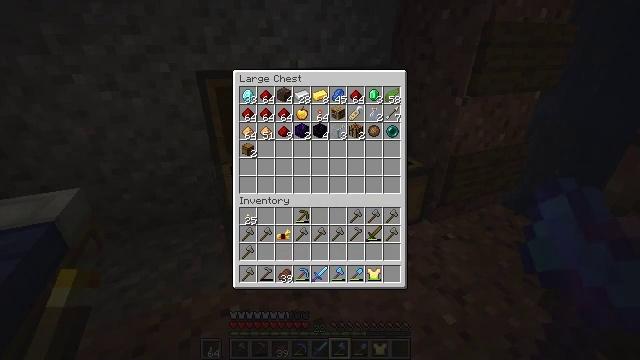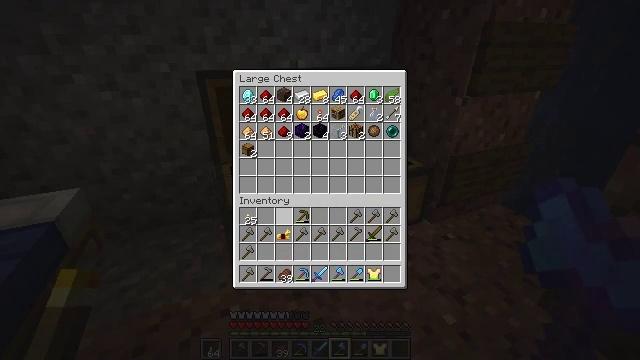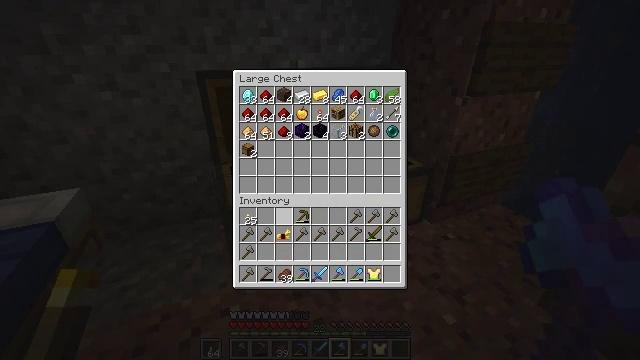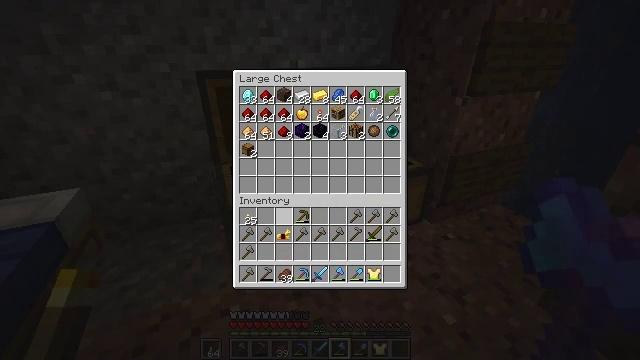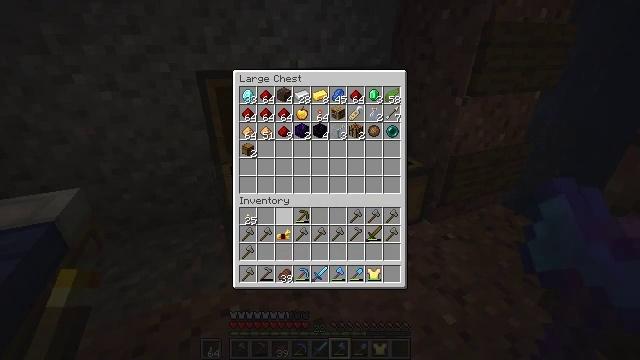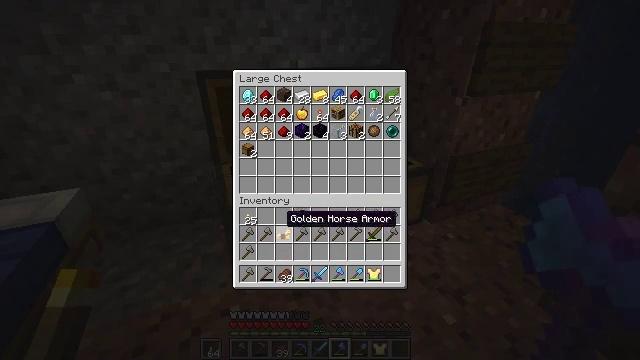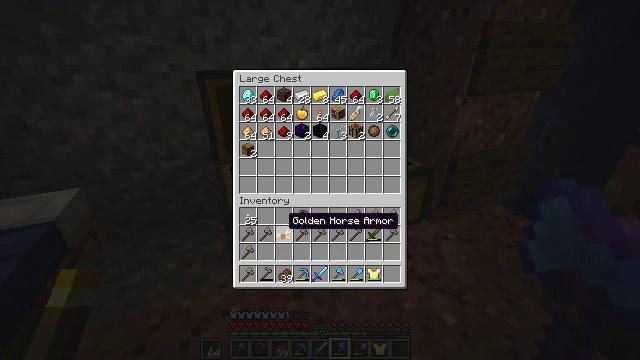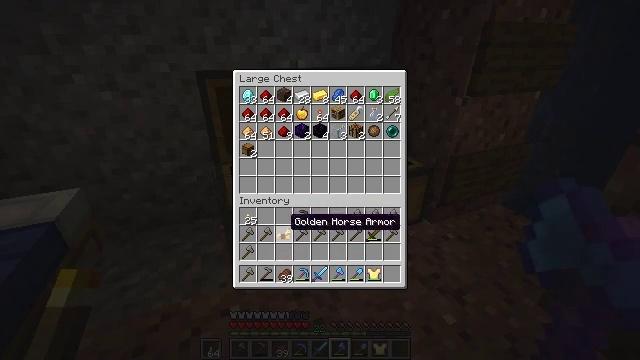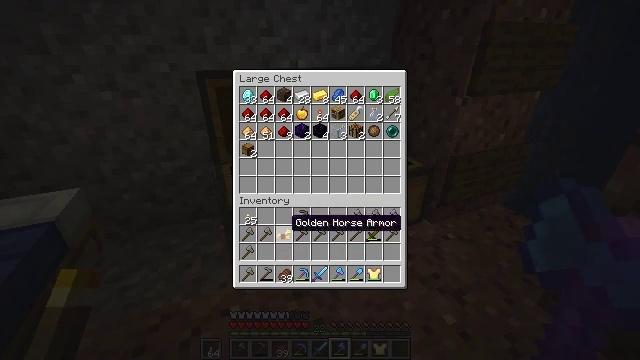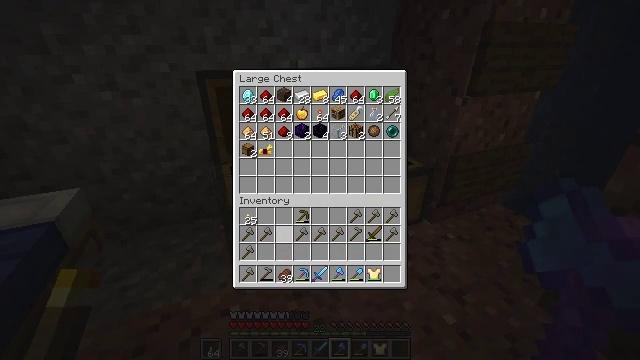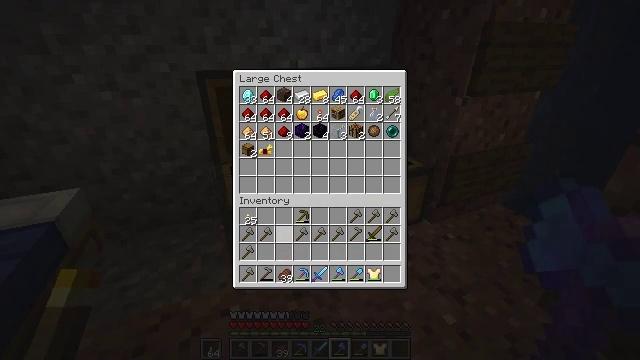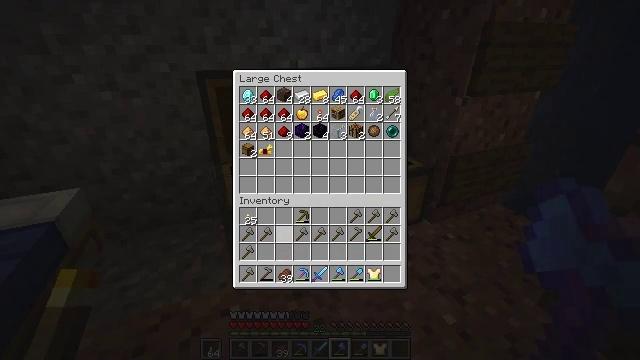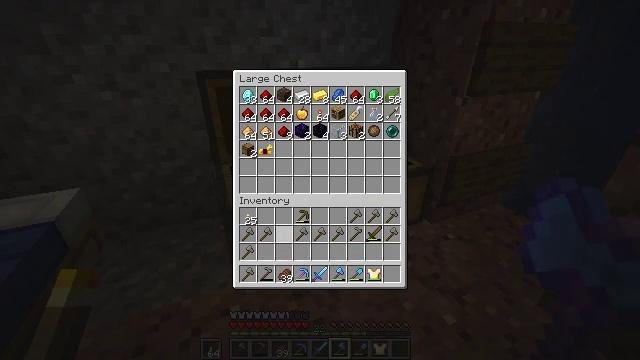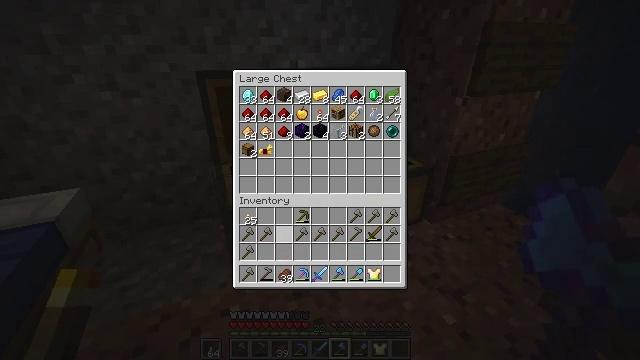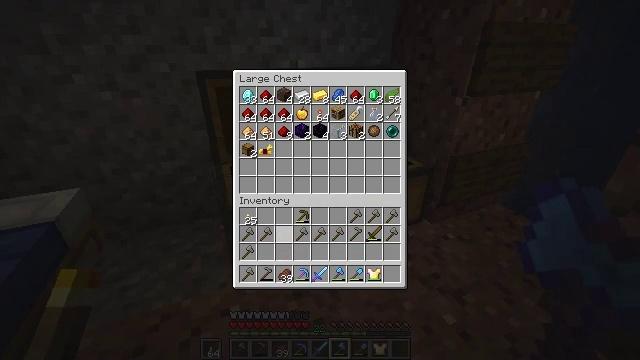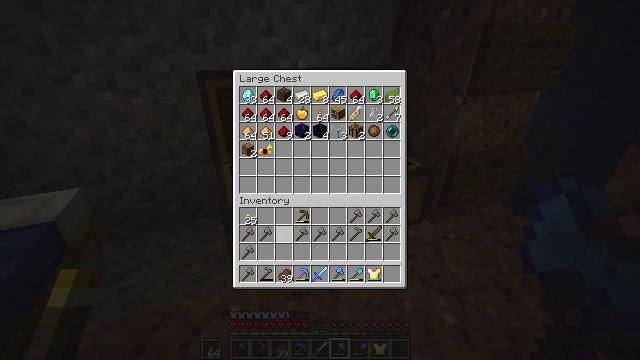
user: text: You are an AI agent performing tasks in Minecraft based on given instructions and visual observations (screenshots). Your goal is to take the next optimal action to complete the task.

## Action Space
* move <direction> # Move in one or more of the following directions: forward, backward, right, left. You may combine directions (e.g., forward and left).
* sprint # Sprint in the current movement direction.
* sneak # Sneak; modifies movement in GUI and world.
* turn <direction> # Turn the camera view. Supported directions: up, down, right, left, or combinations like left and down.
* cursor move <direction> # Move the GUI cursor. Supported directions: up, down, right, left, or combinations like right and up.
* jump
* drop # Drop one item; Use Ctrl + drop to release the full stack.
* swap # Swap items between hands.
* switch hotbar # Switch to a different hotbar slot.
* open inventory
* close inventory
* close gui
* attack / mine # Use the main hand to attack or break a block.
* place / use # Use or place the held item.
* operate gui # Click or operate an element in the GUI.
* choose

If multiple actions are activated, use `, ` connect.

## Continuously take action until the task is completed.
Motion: motion action
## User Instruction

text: Left click to dismantle the chipped anvil.
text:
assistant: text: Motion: sneak, cursor move down
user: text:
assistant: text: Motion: sneak, cursor move down
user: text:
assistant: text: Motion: sneak
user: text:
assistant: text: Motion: sneak
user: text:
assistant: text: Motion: sneak
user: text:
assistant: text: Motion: sneak
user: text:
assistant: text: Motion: sneak
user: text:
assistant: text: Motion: sneak
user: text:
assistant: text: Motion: sneak, operate gui
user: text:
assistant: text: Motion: sneak, operate gui
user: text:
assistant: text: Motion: sneak, operate gui
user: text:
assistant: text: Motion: sneak
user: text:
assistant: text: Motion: sneak
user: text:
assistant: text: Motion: sneak
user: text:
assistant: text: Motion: sneak
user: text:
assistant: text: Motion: sneak
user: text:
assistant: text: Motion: sneak
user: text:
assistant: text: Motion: sneak
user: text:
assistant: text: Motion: sneak, cursor move right
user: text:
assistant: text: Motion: sneak, cursor move right and down
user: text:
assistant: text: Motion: sneak, cursor move right and down
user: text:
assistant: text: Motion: sneak, cursor move right
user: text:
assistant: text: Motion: sneak
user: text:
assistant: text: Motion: sneak
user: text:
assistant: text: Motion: sneak
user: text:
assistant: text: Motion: sneak
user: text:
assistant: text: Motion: sneak, cursor move left
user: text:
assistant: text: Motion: sneak, cursor move left
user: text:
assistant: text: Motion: sneak
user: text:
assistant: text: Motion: sneak